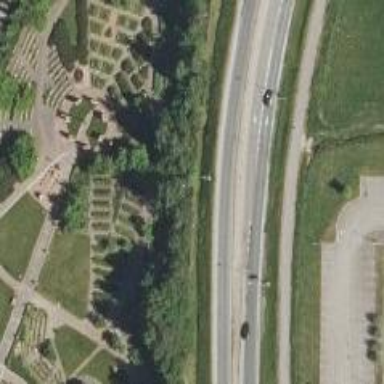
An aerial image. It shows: Cemetery.